Question: I have a jar.build.xml file and I want to build this file using ant. If I run:
'''
ant -f jar.build.xml
'''
I get this error:

could you please tell me, what does it mean and how can I solve that?
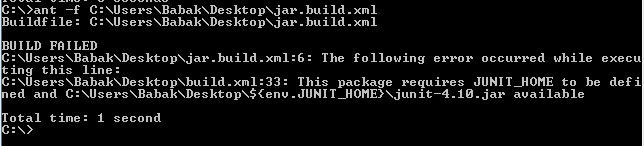
Answer: This means you have to provide a 'JUNIT_HOME' environment variable. (The directory where the JUnit library is located).
In order to provide such, do:
1. Open Start -> Right click on Computer
2. Open Advanced System Settings
3. Go to Advanced in the popup window and click on Environment variables.
4. Provide new varible under System variable. Name it JUNIT_HOME and give it a value the path where JUnit is located on your machine.